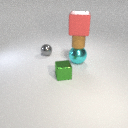
small gray metal sphere behind large cyan metal sphere